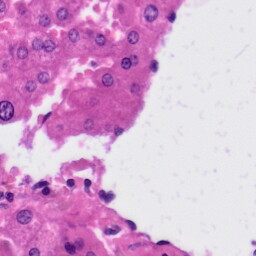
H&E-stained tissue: Liver